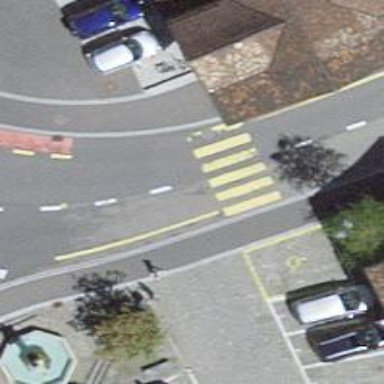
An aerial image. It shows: Asphalt footway with marked zebra crossing.